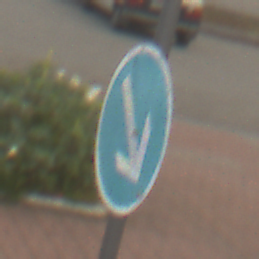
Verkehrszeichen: VorgeschriebeneVorbeifahrtRechts
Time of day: MorningAfternoon
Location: Outdoor (Suburban)
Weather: Overcast
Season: NotSpecified
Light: Natural